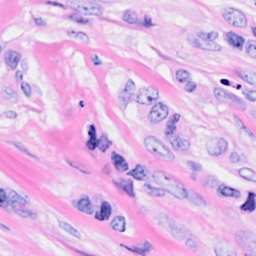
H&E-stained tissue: Breast